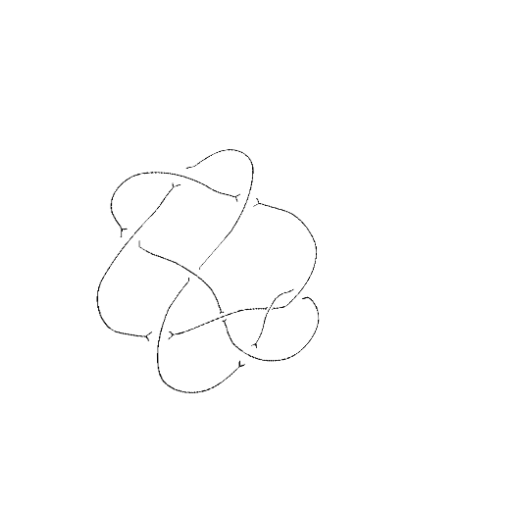
Crossing number: 9